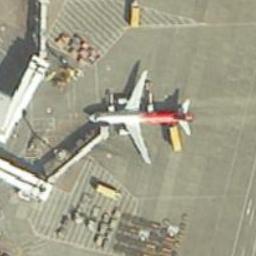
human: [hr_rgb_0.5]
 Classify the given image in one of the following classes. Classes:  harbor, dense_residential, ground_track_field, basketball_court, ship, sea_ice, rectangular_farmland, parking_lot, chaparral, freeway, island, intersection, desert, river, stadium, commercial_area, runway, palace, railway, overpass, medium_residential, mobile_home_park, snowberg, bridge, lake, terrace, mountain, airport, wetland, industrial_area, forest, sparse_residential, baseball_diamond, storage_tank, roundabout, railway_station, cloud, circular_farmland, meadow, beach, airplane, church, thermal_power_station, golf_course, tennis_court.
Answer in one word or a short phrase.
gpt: airplane